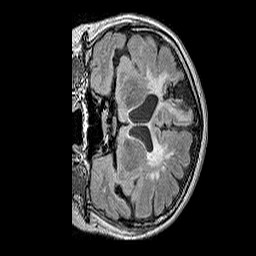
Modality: FLAIR
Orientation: coronal
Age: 67
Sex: female
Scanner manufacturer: siemens
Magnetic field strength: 3 T
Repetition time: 6 s
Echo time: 0.388 s